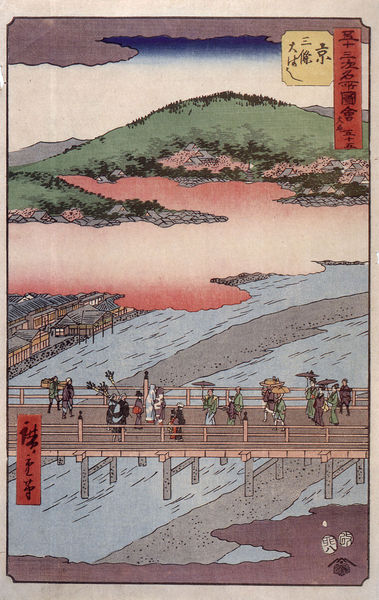
Titel: Sanjo-Ohasi Brücke in Kyoto; aus der Serie: 53 Stationen der Tokaido Straße
Künstler: Utagawa Hiroshige
Institution: Wisconsin, Chazen Museum of Art, E. B. Van Vleck Collection
Schlagwörter: berg, blau, himmel, meer, wasser, wolken, bäume, fluss, frauen, grün, landschaft, menschen, see, stadt, ufer, bunt, grau, männer, orange, stützen, zeichnung, dach, gras, haus, rot, wolke, flächig, rahmen, bach, horizont, häuser, hügel, brücke, gewässer, blatt, rosa, wald, farbig, holzschnitt, japan, schrift, passanten, berge, fels, dorf, dächer, grafik, nebel, massiv, steg, kartusche, geländer, japanisch, schriftzeichen, smog, vulkan, asien, druck, holzstich, stich, text, schirme, koloriert, stempel, stelzen, chinesisch, china, spaziergänger, fließen, farbverlauf, ros, sonnenschirme, ansichten, bewohner, japaner, häusser, himmel berg, kanji